Question: I have the following table:

And I use this function to get data from it:
'''
function get_cart_by($player_id)
{
global $db;
$sql = 'SELECT DISTINCT(item_id) FROM ' . PCP_MARKET_CART . '
WHERE player_id = ' . (int) $player_id;
$result = $db->sql_query($sql);
$rowset = $db->sql_fetchrowseT($result);
$db->sql_freeresult($result);
$cart = array();
foreach ($rowset as $item)
{
$cart[] = $item['item_id'];
}
return $cart;
}
'''
The result looks like this:
'''
Array
(
[0] => 16
[1] => 17
[2] => 49
[3] => 48
[4] => 18
[5] => 19
[6] => 51
)
'''
Now I have an array that lists all my products from another table without looking at the 'player_id'. I want to use the array demonstrated above and add a custom class to the items that do not use the 'player_id', like show which items the user already has on cart.
The other array that lists all the products looks like this:
'''
Array
(
[0] => Array
(
[item_id] => 16
[parent_id] => 11
[cat_position] => 0
[item_position] => 1
[item_type] => product
[item_title] => Custom Business
[item_description] => Some description
[item_price] => 9.99
[item_units] => 500
[item_preview] => http://i.imgur.com/3eCpMMm.png
[times_sold] => 0
[daopay_url] => http://i.imgur.com/QA7bBfJ.jpg
[public] => 1
[time] => <PHONE>
)
[1] => Array
(
[item_id] => 17
[parent_id] => 11
[cat_position] => 0
[item_position] => 1
[item_type] => product
[item_title] => Custom Business
[item_description] => Some description
[item_price] => 9.99
[item_units] => 500
[item_preview] => http://i.imgur.com/3eCpMMm.png
[times_sold] => 0
[daopay_url] => http://i.imgur.com/QA7bBfJ.jpg
[public] => 1
[time] => <PHONE>
)
[2] => Array
(
[item_id] => 49
[parent_id] => 11
[cat_position] => 0
[item_position] => 1
[item_type] => product
[item_title] => Custom Business
[item_description] => Some description
[item_price] => 9.99
[item_units] => 500
[item_preview] => http://i.imgur.com/3eCpMMm.png
[times_sold] => 0
[daopay_url] => http://i.imgur.com/QA7bBfJ.jpg
[public] => 1
[time] => <PHONE>
)
)
'''
Now based on the first array, I want to mark the same item IDs on the second arrays and show that they are different (on cart).
I have tried quite a lot and for some reason, I managed to mark only item_id 16 and 17, the rest are not getting "marked" for some reason.
This is the code I used:
'''
$cartar = $market->get_cart_by($user->data['player_id']);
$cartln = sizeof($cartar) - 1;
// Fetch items of the selected category
$items = $market->fetch_cat_items($cat_id); // Equivalent to the array above
$index = 0;
print_r($items);
foreach ($items as $item)
{
$name = $item['item_name'];
if ($cartln >= $index)
{
if ($cartar[$index] == $item['item_id'])
$name .= $cartar[$index];
}
echo $name;
$index++;
}
'''
I tried to make the example explain my case the best way possible. So, when I echo out '$name' it only outputs 'thename16' and 'thename17' (those two), but it doesn't continue to 49 and so on.
Please be aware that the array with all the products in it is quite large, I made it shorter for demonstration purposes only.
Were am I failing in my code? Why are only the first two items getting "marked"? I'm quite in a hurry right now, once I get back from a meeting I'll try to explain my issue further.
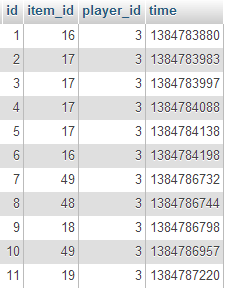
Answer: i don't know if i understood correctly but maybe you want to do it like this:
'''
foreach ($items as $item) {
$name = $item['item_name'];
if(in_array($item['item_id'],$cartar)) {
$name .= $item['item_id'];
}
echo $name;
}
'''
used 'in_array()' to check if the item_id exists somewhere in '$cartar'. No matter on which position in array.